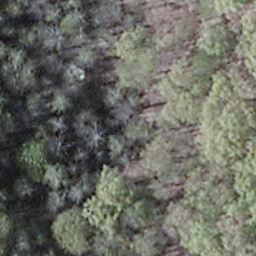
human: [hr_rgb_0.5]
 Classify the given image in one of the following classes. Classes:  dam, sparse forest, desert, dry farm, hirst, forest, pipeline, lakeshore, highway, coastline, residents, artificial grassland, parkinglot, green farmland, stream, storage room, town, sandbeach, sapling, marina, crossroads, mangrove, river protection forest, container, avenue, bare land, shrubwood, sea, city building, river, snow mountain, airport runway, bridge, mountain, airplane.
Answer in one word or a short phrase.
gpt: shrubwood